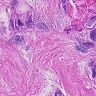
Metastatic tissue present: yes